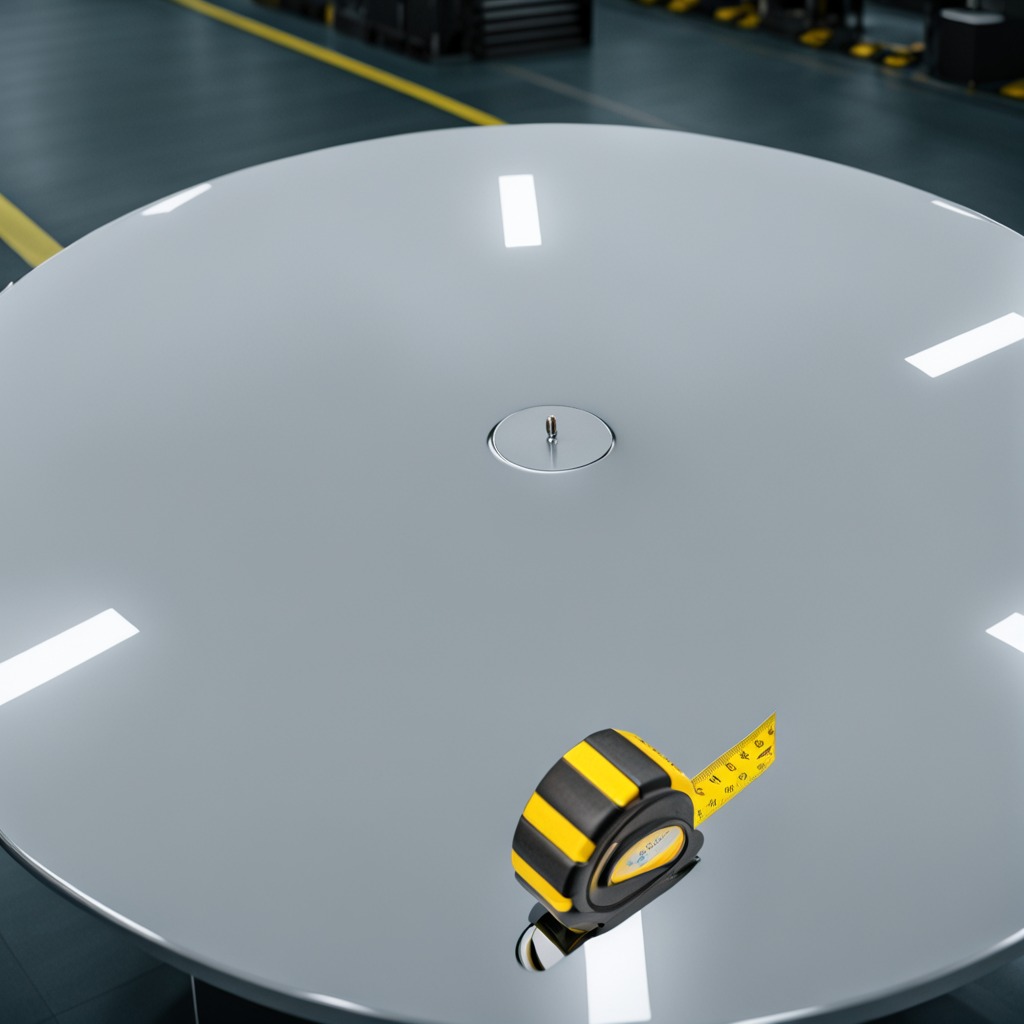
A measuring tape is lying on a high-gloss table in a ship maintenance bay industrial lighting.